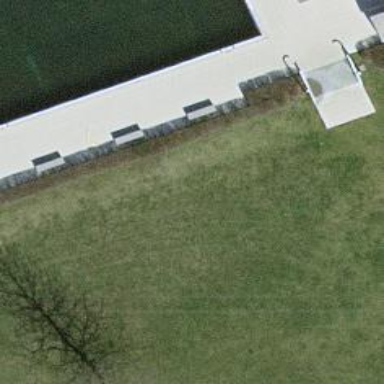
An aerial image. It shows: Bench.